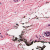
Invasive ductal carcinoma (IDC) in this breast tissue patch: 0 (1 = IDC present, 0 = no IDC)